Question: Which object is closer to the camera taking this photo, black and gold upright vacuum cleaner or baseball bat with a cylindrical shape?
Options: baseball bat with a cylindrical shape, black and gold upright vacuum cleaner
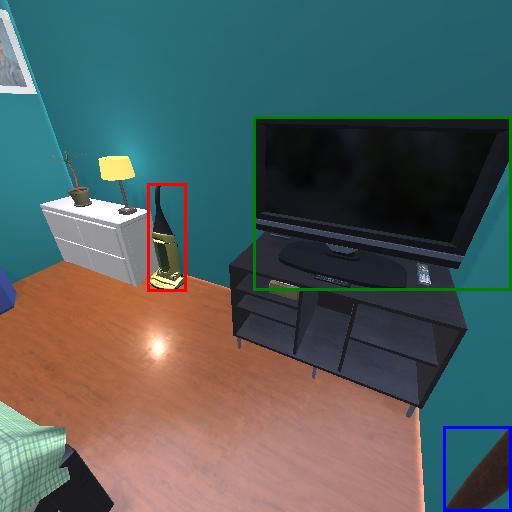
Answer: baseball bat with a cylindrical shape